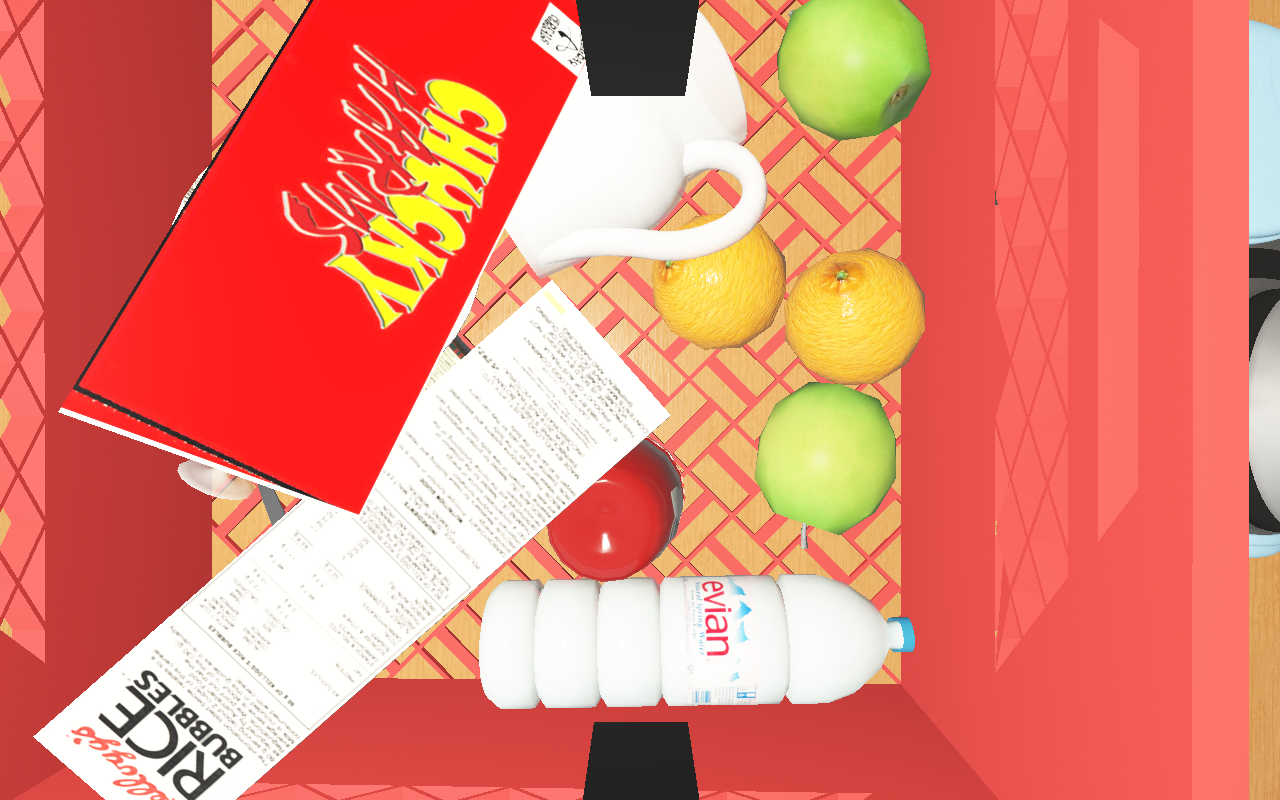
Objects in the scene:
carafe
water bottle
apple
orange
orange
plate
jam jar
cereal box
cereal box
biscuit box